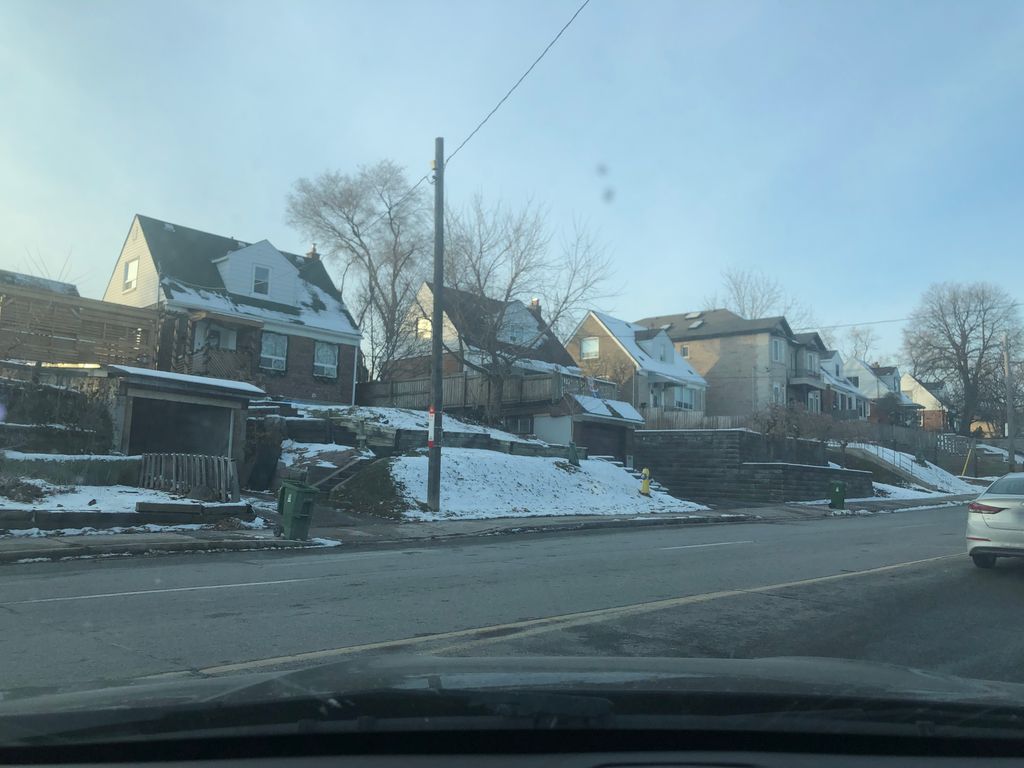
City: toronto